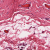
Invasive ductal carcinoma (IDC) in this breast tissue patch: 0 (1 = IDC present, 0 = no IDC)